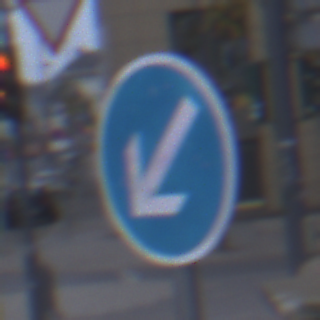
Verkehrszeichen: VorgeschriebeneVorbeifahrtLinks
Umgebung: Outdoor, Urban
Tageszeit: SunriseSunset
Wetter: PartlyCloudy
Licht: Natural
Jahreszeit: NotSpecified
Kontrast: LowContrast